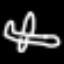
Label: airplane